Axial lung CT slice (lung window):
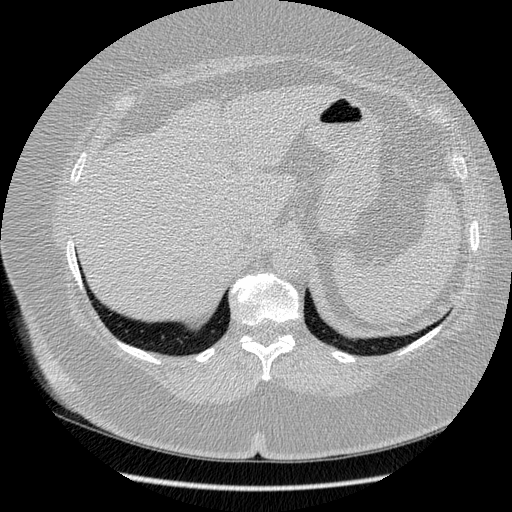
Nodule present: no